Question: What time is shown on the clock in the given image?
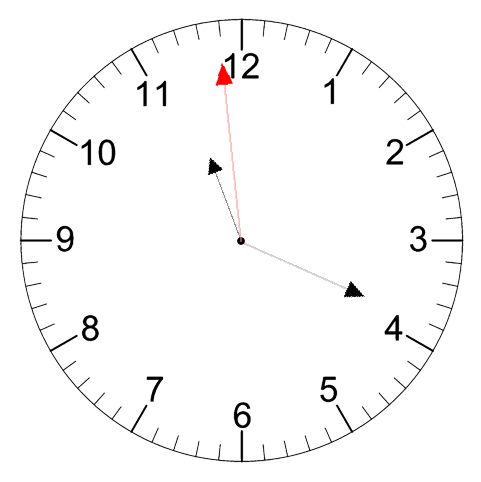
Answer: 11:18:59